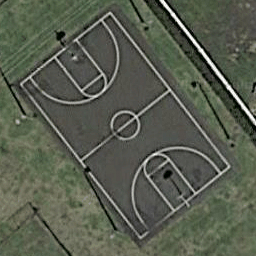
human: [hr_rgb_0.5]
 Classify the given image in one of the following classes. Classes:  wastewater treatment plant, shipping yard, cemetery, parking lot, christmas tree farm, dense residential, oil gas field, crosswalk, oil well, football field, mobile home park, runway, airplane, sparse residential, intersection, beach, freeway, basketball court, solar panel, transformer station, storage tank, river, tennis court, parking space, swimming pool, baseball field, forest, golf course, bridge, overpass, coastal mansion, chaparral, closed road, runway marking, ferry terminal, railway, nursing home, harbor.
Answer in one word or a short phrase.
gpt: basketball court